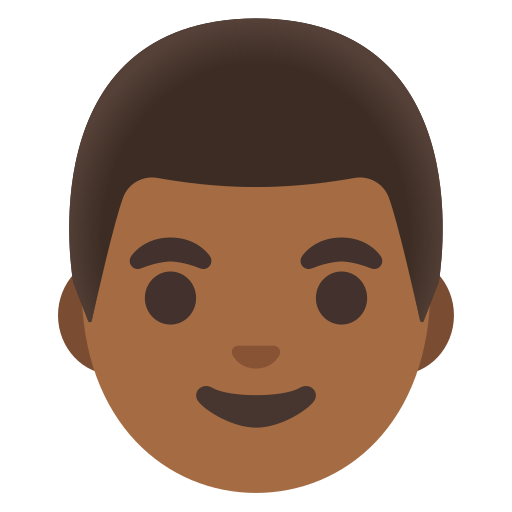
Emoji: 👨🏾